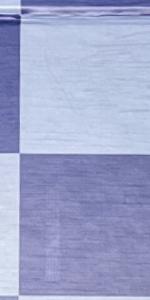
Label: Empty